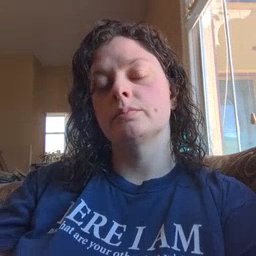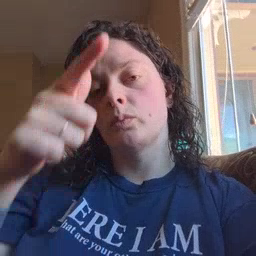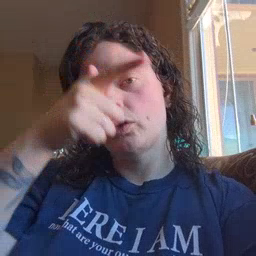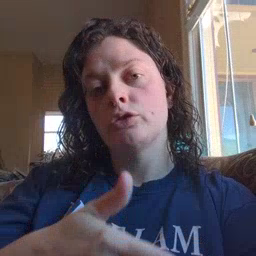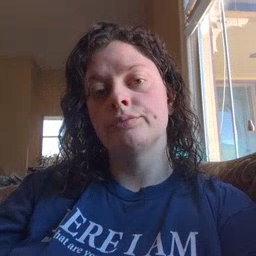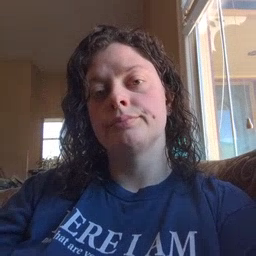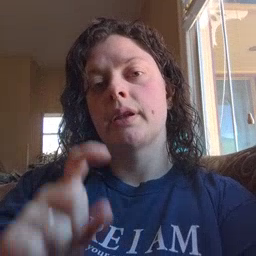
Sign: brother